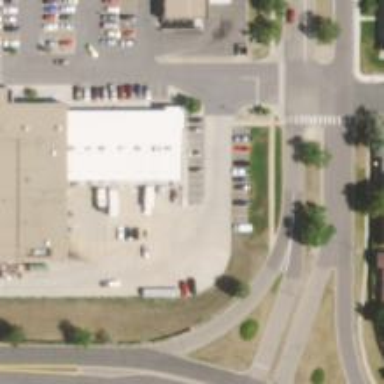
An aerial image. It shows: Car rental facility.